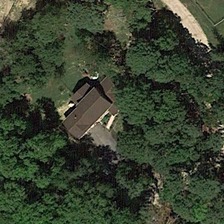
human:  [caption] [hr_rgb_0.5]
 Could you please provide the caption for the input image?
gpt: many green trees are around a building .

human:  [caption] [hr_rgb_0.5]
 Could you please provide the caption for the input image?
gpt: many green trees are around a building .

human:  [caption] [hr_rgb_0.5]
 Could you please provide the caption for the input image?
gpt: many green trees are around a building .

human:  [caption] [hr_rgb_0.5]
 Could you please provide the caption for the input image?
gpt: many green trees are around a building .

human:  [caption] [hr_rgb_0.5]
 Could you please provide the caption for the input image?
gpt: many green trees are around a building .